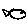
Label: fish